The plot shows how the frequency content of a bearing vibration signal evolves over time (STFT spectrogram). Based on the visible evidence, which condition applies: normal, inner_race, outer_race, ball?
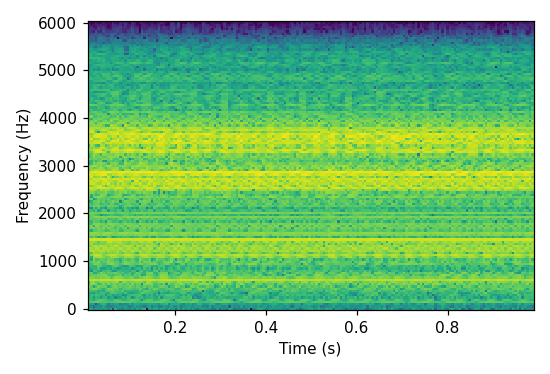
Answer: inner_race